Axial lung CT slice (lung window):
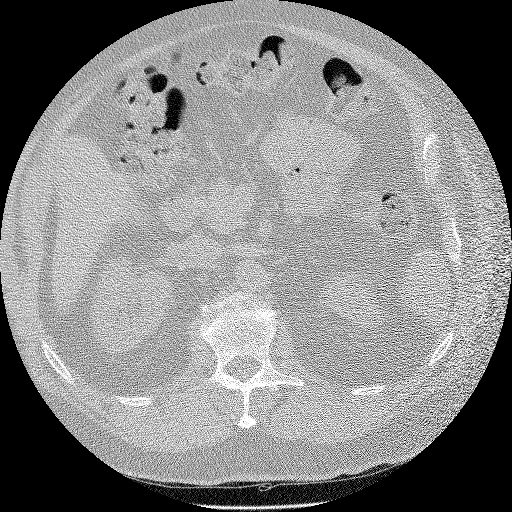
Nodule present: no